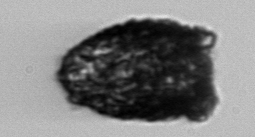
Label: Stenosemella_pacifica